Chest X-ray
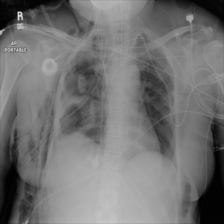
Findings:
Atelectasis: negative
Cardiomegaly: negative
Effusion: negative
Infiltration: positive
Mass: positive
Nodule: negative
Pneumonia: negative
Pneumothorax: positive
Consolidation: negative
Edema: negative
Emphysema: negative
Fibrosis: negative
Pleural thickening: negative
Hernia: negative